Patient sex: M
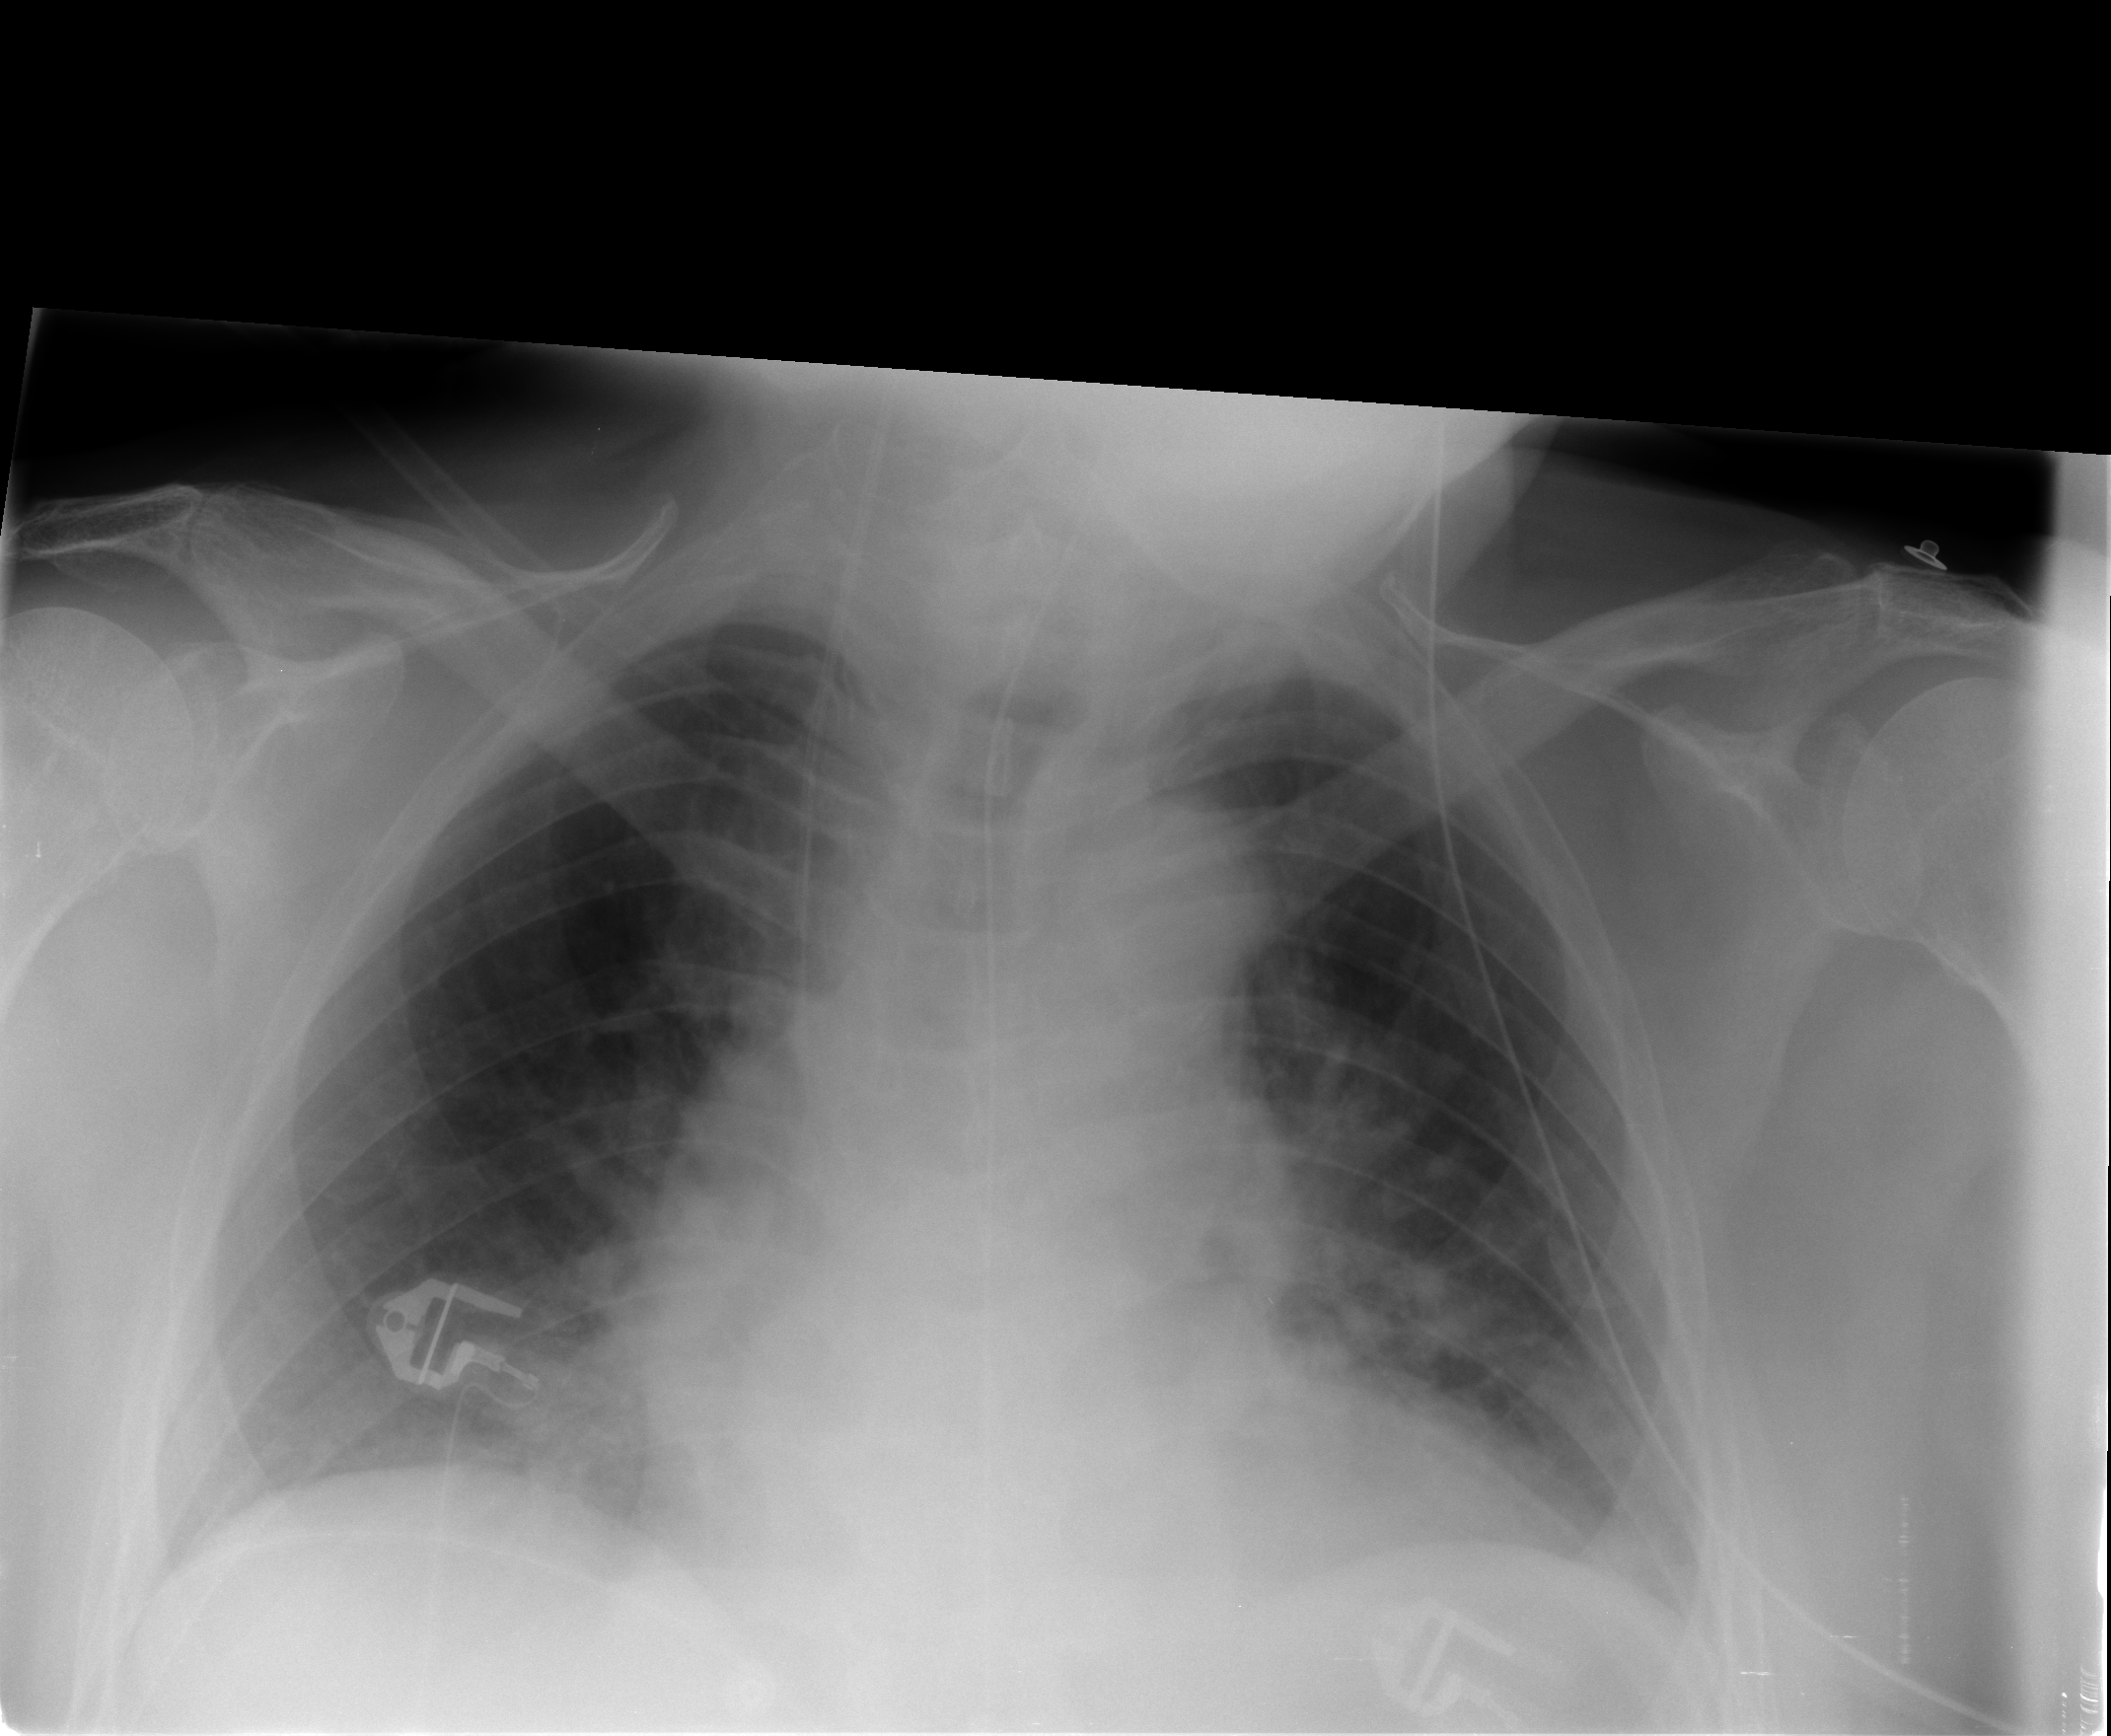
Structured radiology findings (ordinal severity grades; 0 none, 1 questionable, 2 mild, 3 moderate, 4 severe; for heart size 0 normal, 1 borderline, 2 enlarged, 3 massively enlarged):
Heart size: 2
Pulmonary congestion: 1
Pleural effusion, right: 0
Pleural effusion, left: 0
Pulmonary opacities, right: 0
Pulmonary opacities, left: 1
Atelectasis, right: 2
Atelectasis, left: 2